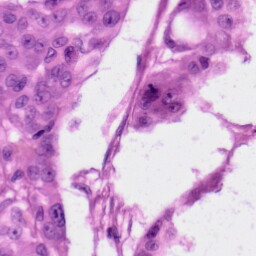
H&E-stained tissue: Skin